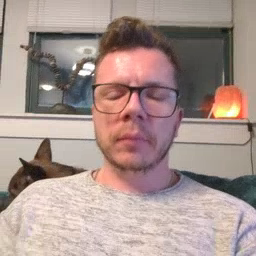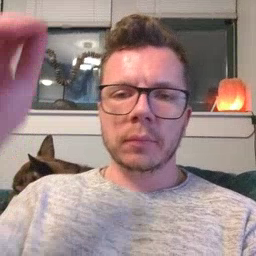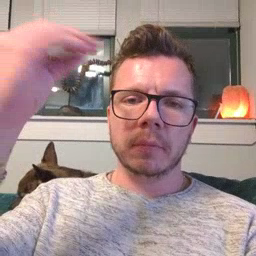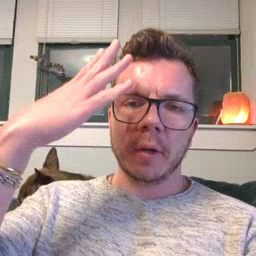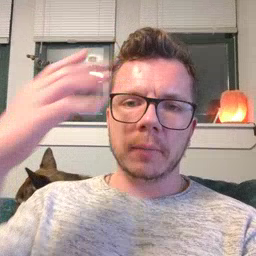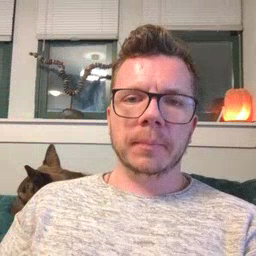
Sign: sun